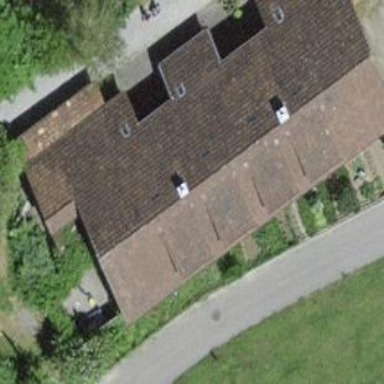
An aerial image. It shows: Gabled roof on residential building.